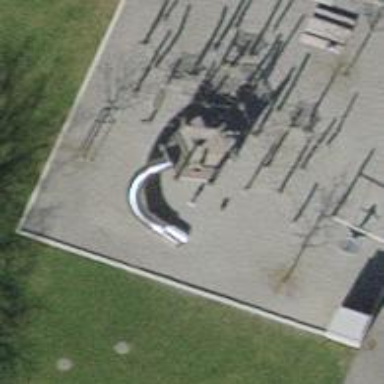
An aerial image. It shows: Playground with slide.